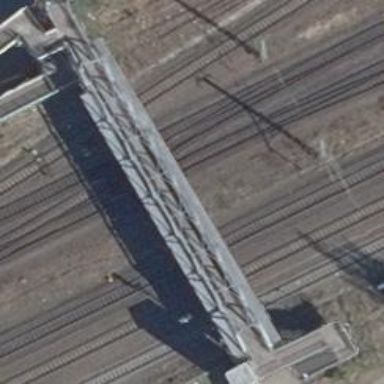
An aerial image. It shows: Railway switch with turnout to the right.